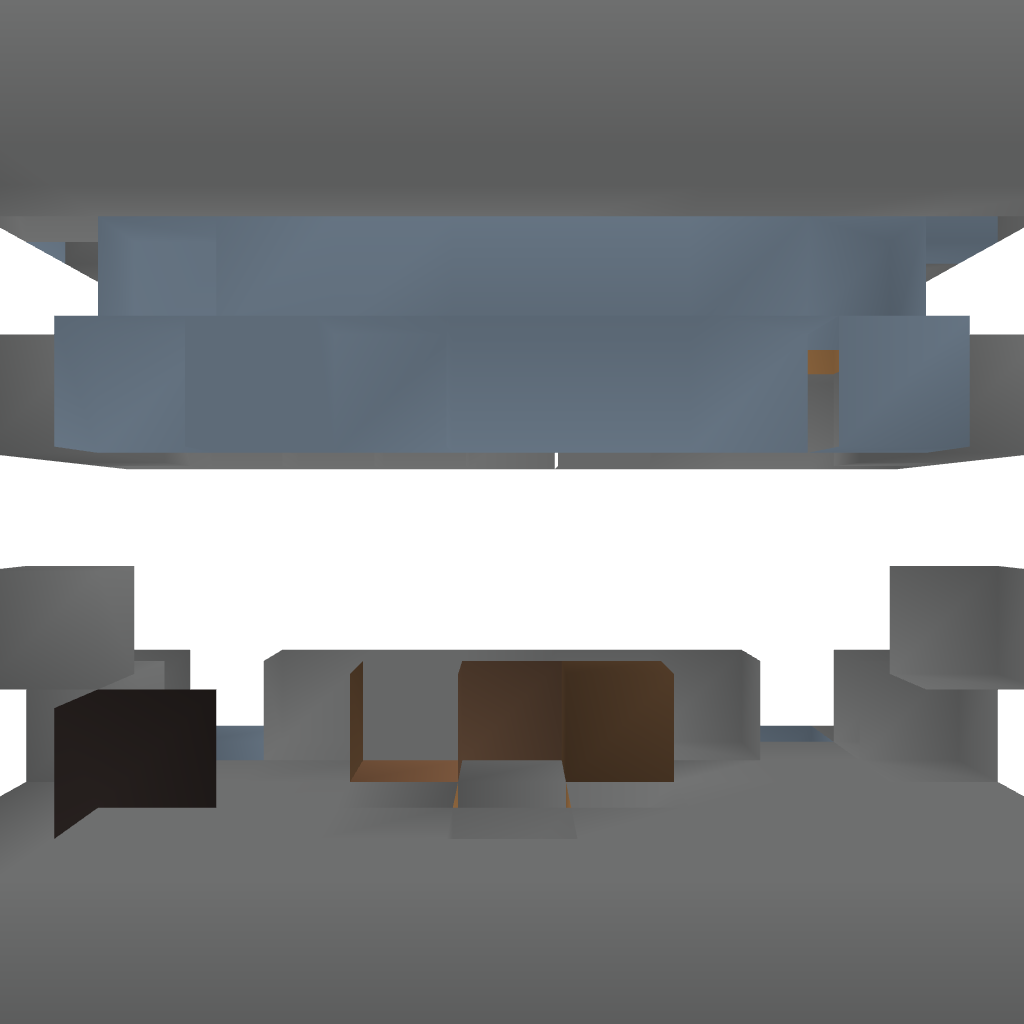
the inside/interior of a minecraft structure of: DJ BlockBeat's Booth